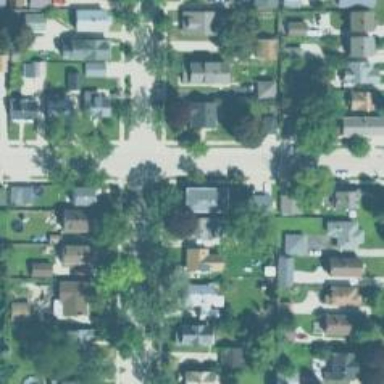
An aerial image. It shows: Neighborhood.